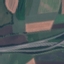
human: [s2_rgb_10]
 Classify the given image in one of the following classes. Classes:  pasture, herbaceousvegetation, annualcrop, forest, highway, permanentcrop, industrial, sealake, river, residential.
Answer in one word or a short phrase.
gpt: Highway